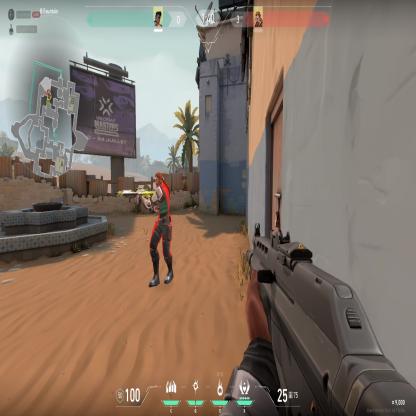
Label: enemy